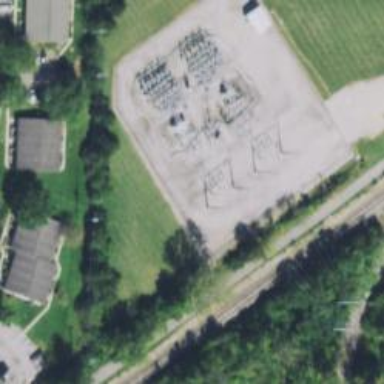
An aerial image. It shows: Switch for power supply.